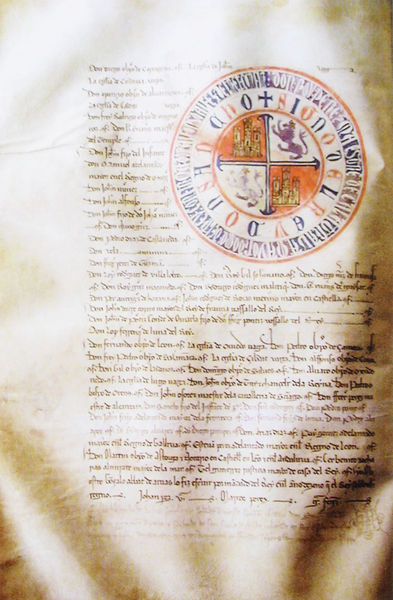
Titel: Tumbo B
Institution: Archivo de la Catedral. Santiago de Compostela
Schlagwörter: blau, gelb, stadt, orange, schwarz, weiss, rot, kirche, kreis, schrift, papier, lila, inschrift, vier, buch, burg, kreuz, text, pergament, wappen, mittelalter, löwe, siegel, urkunde, geln, handschrift, latein, handschriftlich, buchmalerei, chronik, manuskript, verblichen